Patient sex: F
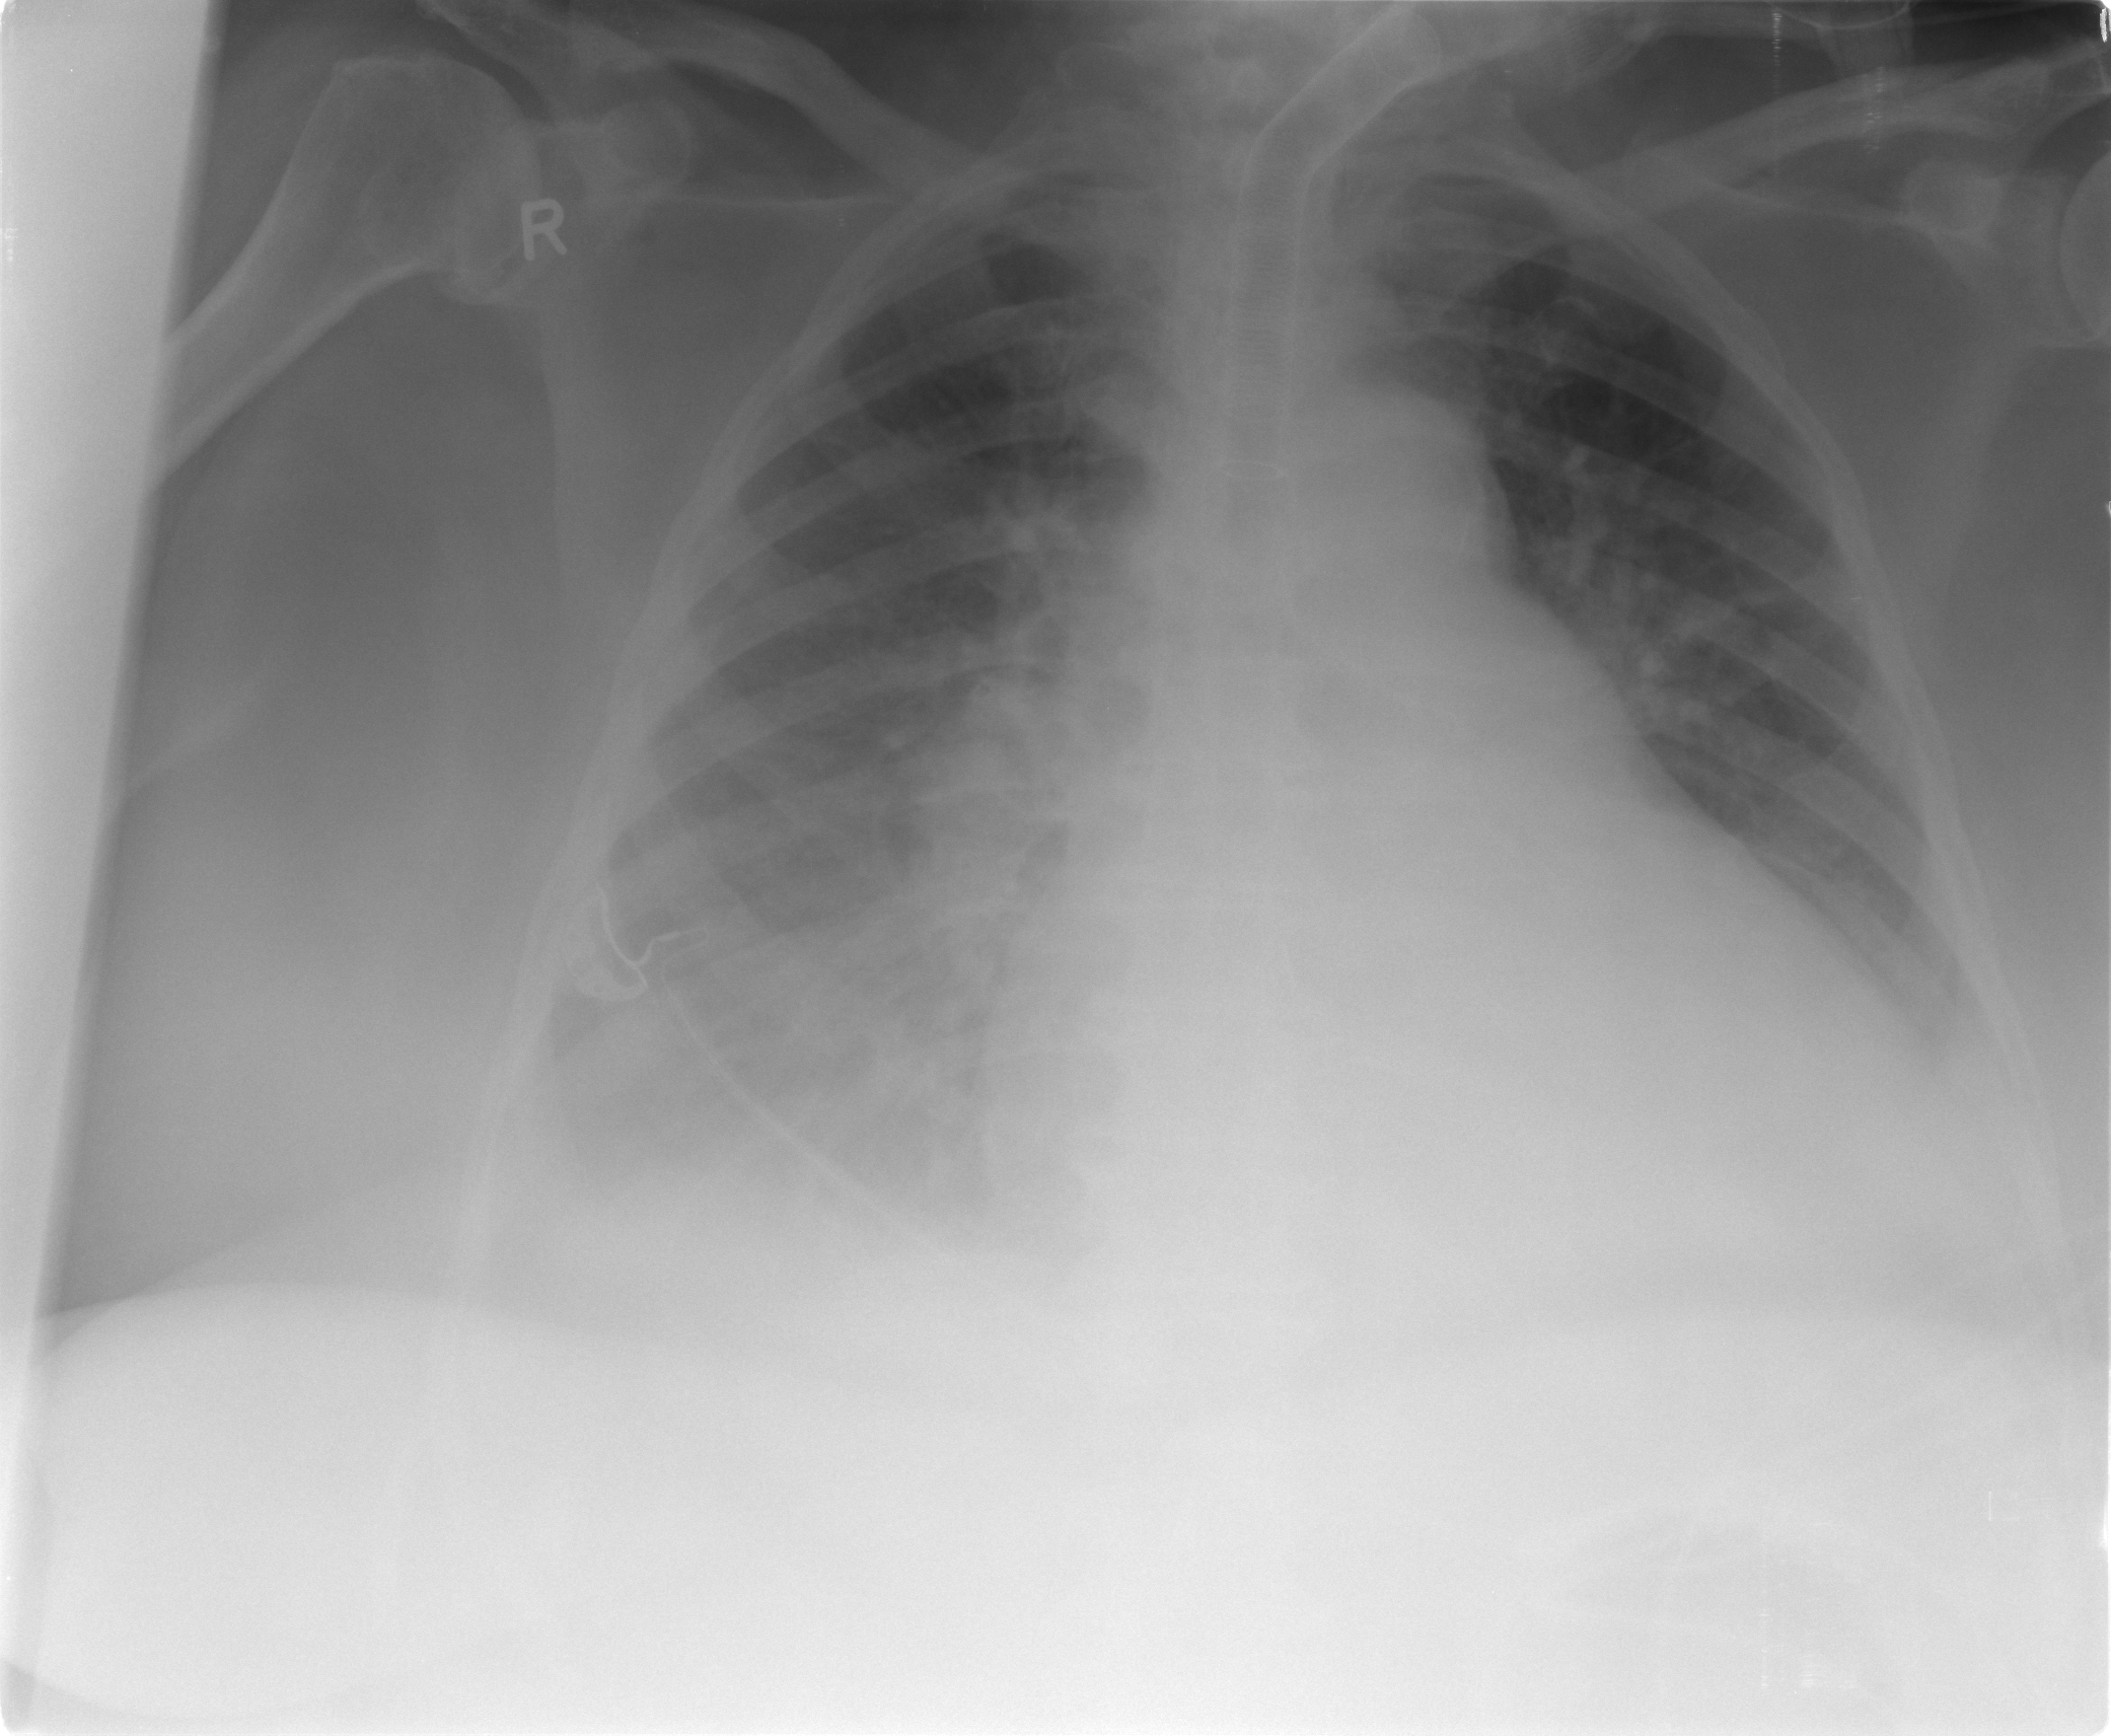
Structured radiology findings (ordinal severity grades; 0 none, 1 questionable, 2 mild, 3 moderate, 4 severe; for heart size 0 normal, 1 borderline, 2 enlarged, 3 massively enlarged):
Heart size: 3
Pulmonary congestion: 3
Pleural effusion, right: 2
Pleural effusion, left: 2
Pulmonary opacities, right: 1
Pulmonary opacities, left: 0
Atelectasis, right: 2
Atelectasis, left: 2